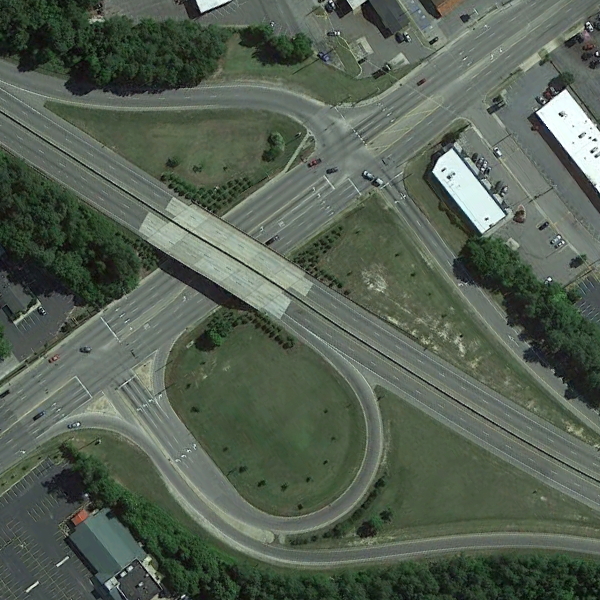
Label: Viaduct